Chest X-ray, PA view. Patient: 64 years old, sex M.
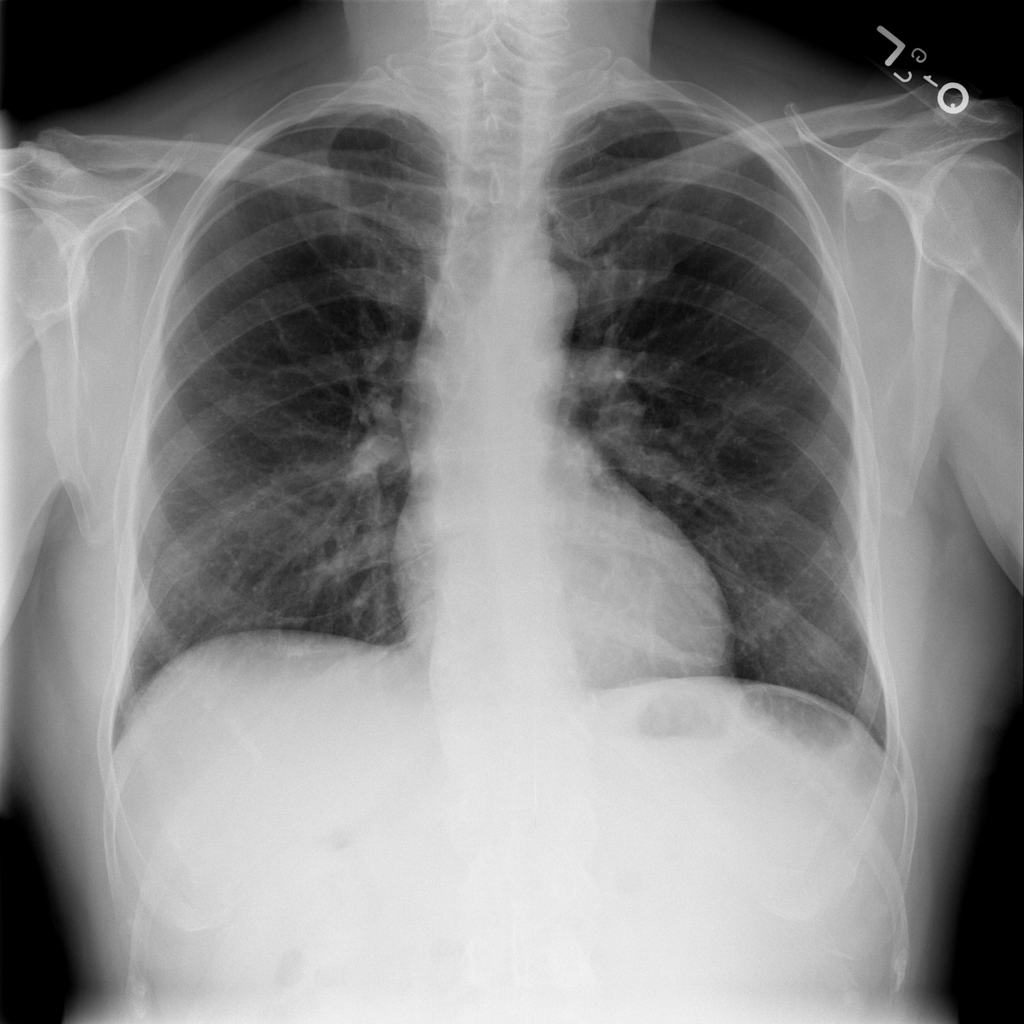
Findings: No Finding